Question: I was following this WebSite for installing repcache on Memcached1.4.5
<URL>
Initially i downloaded this repcached-2.3-1.4.5.patch.gz
I am using RHEL5
Then i run
'''
gunzip repcached-2.3-1.4.5.patch.gz
'''
It generated a file named repcached-2.3-1.4.5.patch
Then executed
'''
patch -p1 -i repcached-2.3-1.4.5.patch
'''
'''
patching file ChangeLog.repcached
can't find file to patch at input line 66
Perhaps you used the wrong -p or --strip option?
The text leading up to this was:
--------------------------
|diff -urN memcached-1.4.5/Makefile.am memcached-1.4.5-repcached-2.3/Makefile.am
|--- memcached-1.4.5/Makefile.am Sat Apr 3 11:07:16 2010
|+++ memcached-1.4.5-repcached-2.3/Makefile.am Thu Feb 11 19:51:30 2010
--------------------------
File to patch:
'''
please see the screen shot of the above

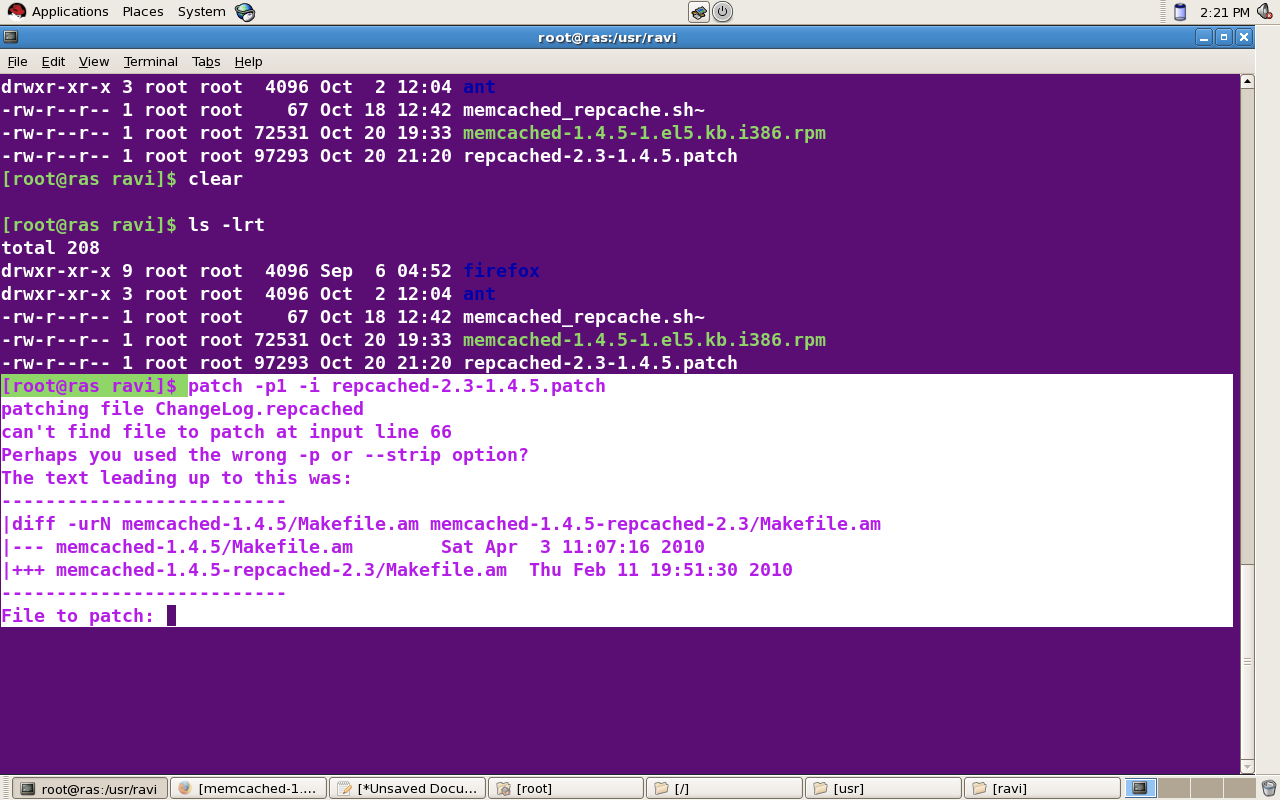
Answer: If I see that correctly you are trying to patch the binary rpm package with a source code patch. That obviously cannot work.
You can try to do that by using the source rpm instead of the binary rpm. The source rpm is the 'source package' used to generate a binary rpm package that can be installed. It is typically called 'somesoftware-xxx.src.rpm'. If you install such source rpm package you get the content unpacked under '/usr/src/packages/...', in there is a 'SOURCE' folder where you will find the memcached source archive. You must unpack that archive, apply the patch, archive the pached source and replace the archive under 'SOURCE'. Or (much more elegant) you add the patch to the 'spec file' which controls the build process to generate a binary rpm package from the installed source rpm package. You will find the 'spec file' under 'SPECS', probably called 'memcached.spec' or something. Usually there are already some patches contained, so you have a starting point.
If you have patched the source rpm package in one of the ways as described above you can build an own binary rpm package using the 'rpmbuild' command, something like this: 'rpmbuild -bb SPECS/memcached.spec'...